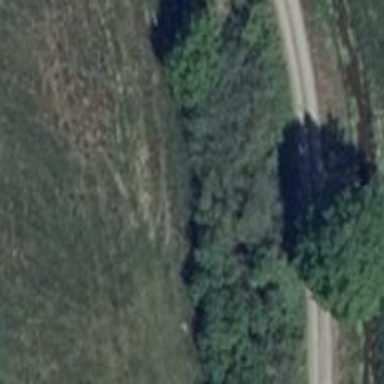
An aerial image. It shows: Row of deciduous broadleaved trees.